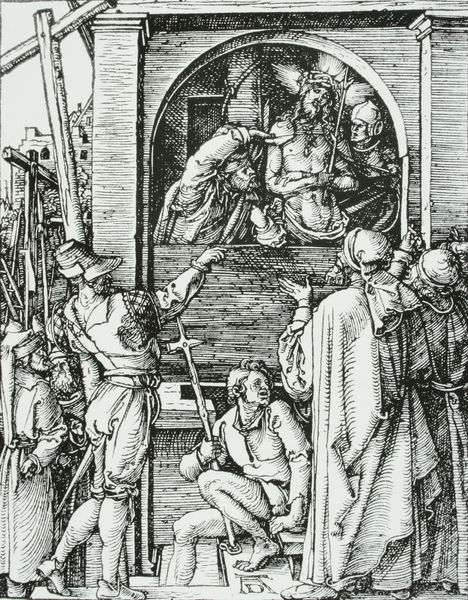
Titel: Kleine Passion - Die Schaustellung Christi
Künstler: Albrecht Dürer
Standort: viele Standorte
Institution: Seriendruck
Schlagwörter: hand, himmel, mann, nackt, umhang, weiß, frauen, menschen, sitzen, stadt, fenster, frau, grau, holz, hut, hüte, männer, schwarz, szene, säule, zeichnung, gebäude, haus, tuch, menge, bart, hose, wand, architektur, bibel, falten, henker, stehen, gesten, signatur, ast, häuser, gewand, mantel, gewänder, krone, renaissance, turm, fesseln, bein, holzschnitt, bogen, fassade, schuhe, stab, dorf, mauer, grafik, graphik, linien, rundbogen, treppe, könig, lanze, soldaten, kopftuch, balken, stufen, faltenwurf, barfuss, ruine, knabe, lendentuch, spott, kreuz, druck, druckgraphik, schwarzweiss, monogramm, holzstich, radierung, stich, schwert, waffen, soldat, waffe, volk, degen, schuh, kranz, menschenmenge, römer, öffnung, heiligenschein, kreuze, nimbus, christus, jesus, kreuzigung, leiden, teufel, heben, dolch, flehen, hellebarde, speere, dürer, verehrung, jünger, kupferstich, turban, petrus, durck, dornenkrone, bitten, christi, dornenkranz, turbane, verspottung, stiegen, tiefdruck, juden, albrecht, albrecht dürer, holzkreuz, passion, anno domini, judas, krez, leidenswerkzeuge, schmerzensmann, geißelung, passion christi, geißel, ecce homo, hiolz, könig der juden, tiefdruckverfahren, dorne, geisseln, pharisäer, folterer, kreuzugung, verspottung christi, geißelung christi, peinigung, 1518, jesusjesu, wde